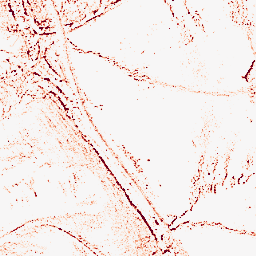
Category: morphological
Decomposition family: morphological_square
Decomposition parameters: operation: opening
size: 3
Upsampling method: sinc_blackman
Upsampling parameters: scale: 4
kernel_size: 8
Upsampling scale: 4